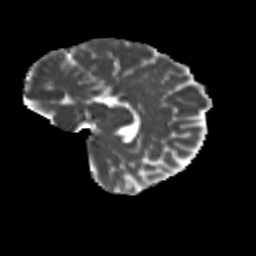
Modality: MD
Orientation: sagittal
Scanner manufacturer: siemens
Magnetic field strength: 3 T
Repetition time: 9.2 s
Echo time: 0.084 s